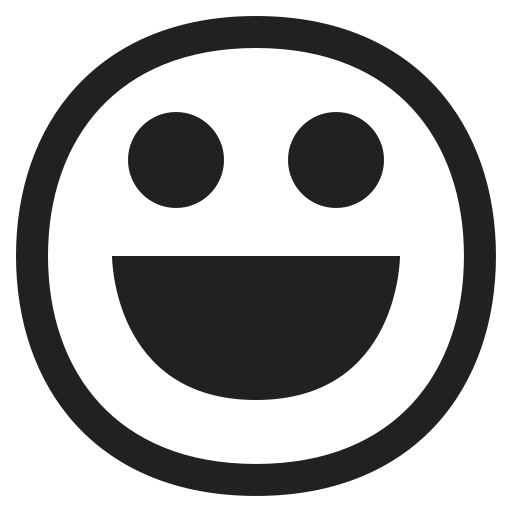
grinning face high contrast